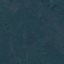
Label: Forest